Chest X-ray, PA view. Patient: 53 years old, sex M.
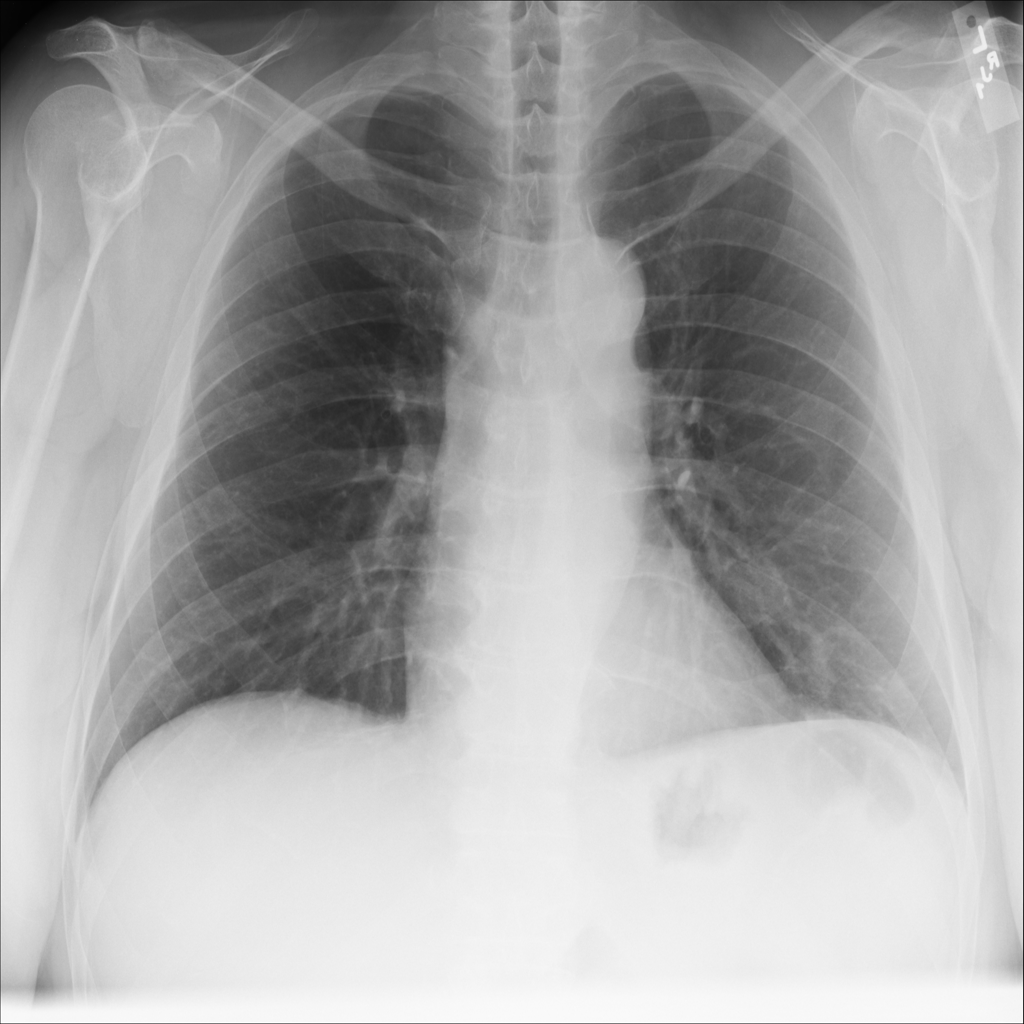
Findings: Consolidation